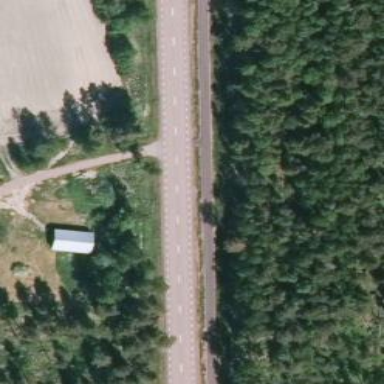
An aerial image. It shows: Cycleway.